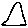
Label: triangle